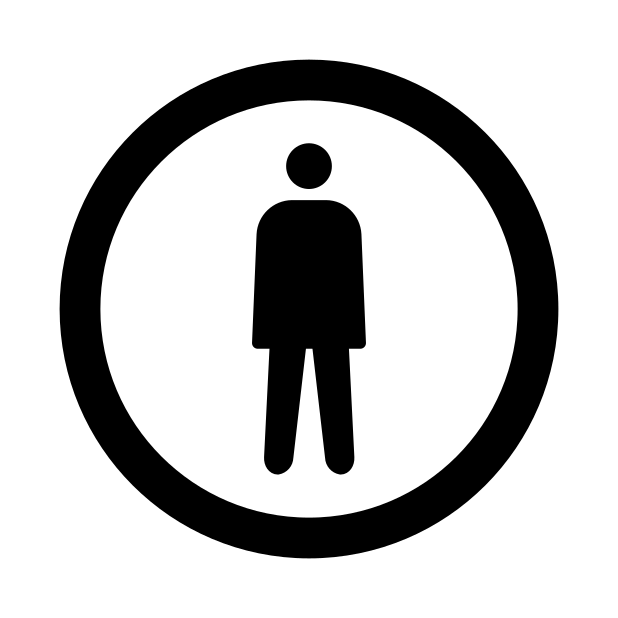
Emoji: 🅯
Name: circled human figure
Unicode: 0x1f16f